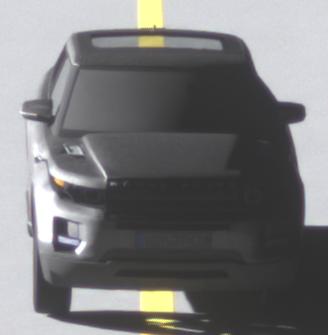
Make: Land Rover
Model: Range Rover Evoque 2.0 Si4
Detailed model: Range Rover Evoque (I)
Model produced from: 2011/08
Model produced until: 2013/11
Doors: 5
Color: gray
Road condition: dry road
Daytime: morning or afternoon
Contrast: high contrast